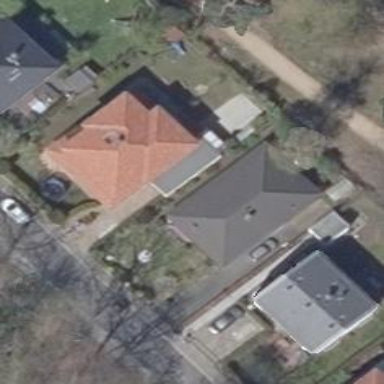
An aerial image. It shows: Simple house.